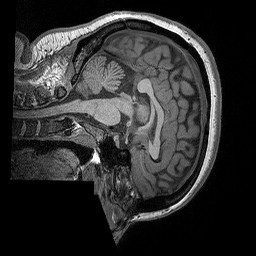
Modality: T1w
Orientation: sagittal
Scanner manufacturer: siemens
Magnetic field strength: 3 T
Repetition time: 2.3 s
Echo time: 0.00298 s